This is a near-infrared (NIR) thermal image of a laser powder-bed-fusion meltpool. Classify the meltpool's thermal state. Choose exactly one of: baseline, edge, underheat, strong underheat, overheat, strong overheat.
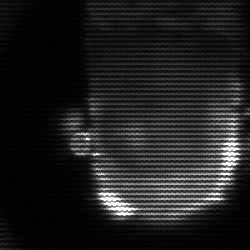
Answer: baseline